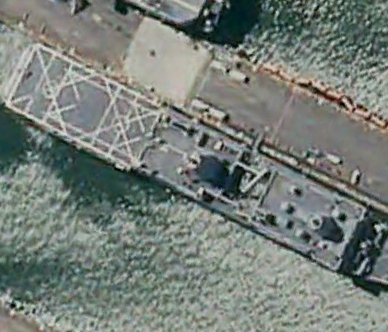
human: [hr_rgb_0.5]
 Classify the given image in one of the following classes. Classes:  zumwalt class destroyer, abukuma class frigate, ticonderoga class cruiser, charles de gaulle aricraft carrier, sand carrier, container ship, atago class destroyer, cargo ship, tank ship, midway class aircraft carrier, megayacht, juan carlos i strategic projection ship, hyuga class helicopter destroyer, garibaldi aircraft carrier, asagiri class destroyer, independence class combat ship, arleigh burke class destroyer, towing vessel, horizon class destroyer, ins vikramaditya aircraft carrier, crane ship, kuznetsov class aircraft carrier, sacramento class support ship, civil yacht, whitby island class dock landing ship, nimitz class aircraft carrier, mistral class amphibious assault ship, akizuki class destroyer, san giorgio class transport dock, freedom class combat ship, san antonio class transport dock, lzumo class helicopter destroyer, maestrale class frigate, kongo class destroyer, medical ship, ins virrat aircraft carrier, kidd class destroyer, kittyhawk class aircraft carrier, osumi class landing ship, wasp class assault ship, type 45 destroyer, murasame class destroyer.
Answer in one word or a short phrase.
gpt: San Antonio class transport dock